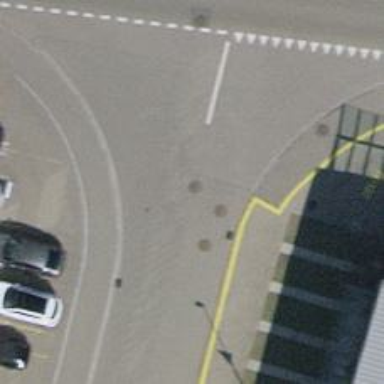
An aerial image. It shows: Unmarked crossing on sidewalk footway.